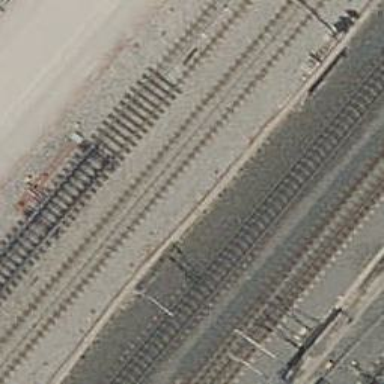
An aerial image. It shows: Railway with electrified contact lines.